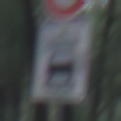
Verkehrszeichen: BeiNaesse
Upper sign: Geschwindigkeit100
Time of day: SunriseSunset
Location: Outdoor (Nature)
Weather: NotSpecified
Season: Autumn
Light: Natural